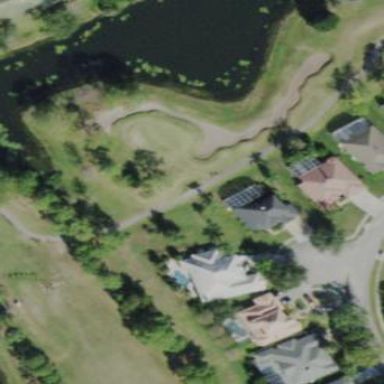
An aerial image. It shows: Scenic view of water hazard on golf course. The natural water feature adds beauty to the landscape.